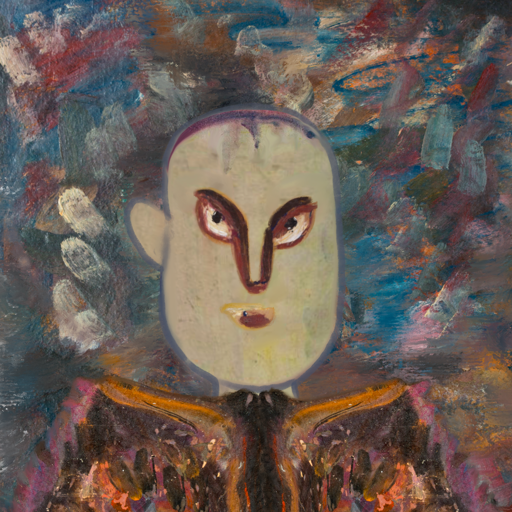
Background: Boggyland, Head And Neck Front: Hill_Girl, Face Front: After_Raid, Bust: Gypsy_Queen, Hair Front: Blank, Head Accessory: Blank, Second Necklace: Blank, Necklace: Blank, Baby: Blank